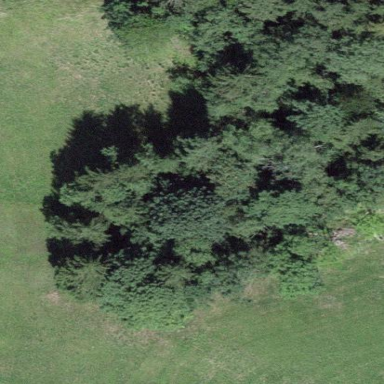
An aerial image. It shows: Forest area.